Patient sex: F
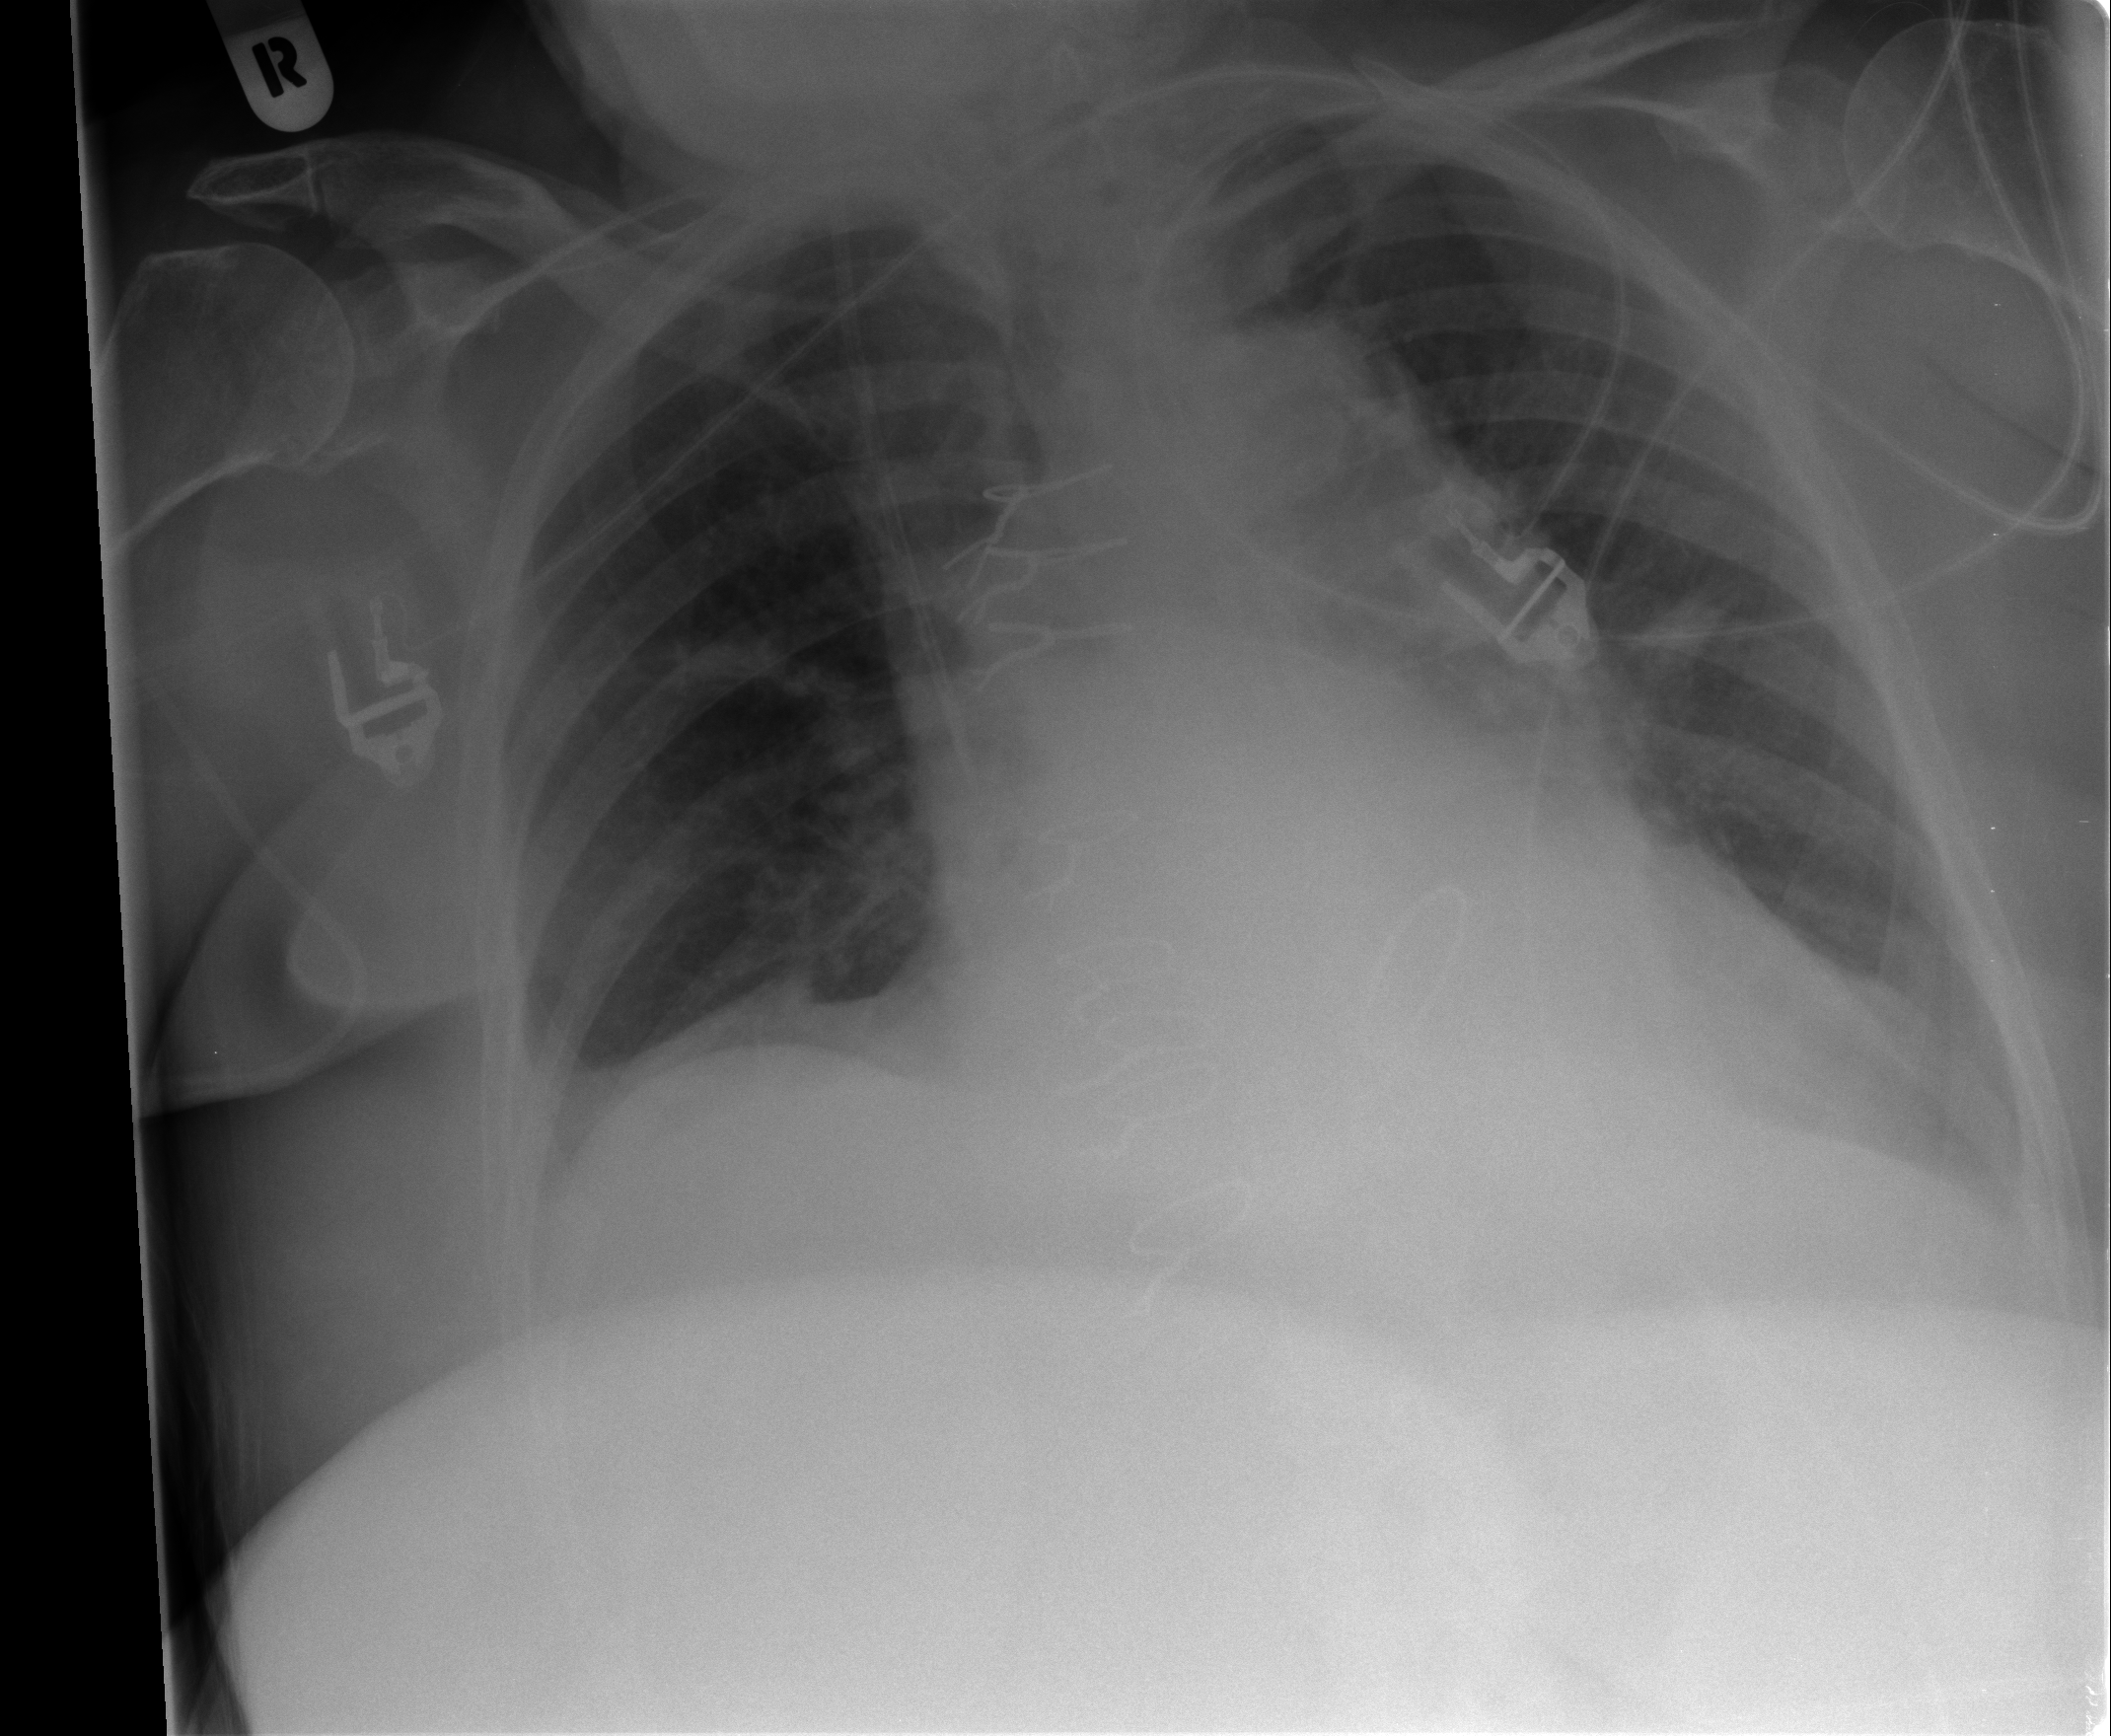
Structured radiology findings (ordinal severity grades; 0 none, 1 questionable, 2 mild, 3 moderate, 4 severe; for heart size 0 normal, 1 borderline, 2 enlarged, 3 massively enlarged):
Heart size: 2
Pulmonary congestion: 1
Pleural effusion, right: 1
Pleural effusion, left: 1
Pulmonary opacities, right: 0
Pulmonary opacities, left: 0
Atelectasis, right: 2
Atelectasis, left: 1